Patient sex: F
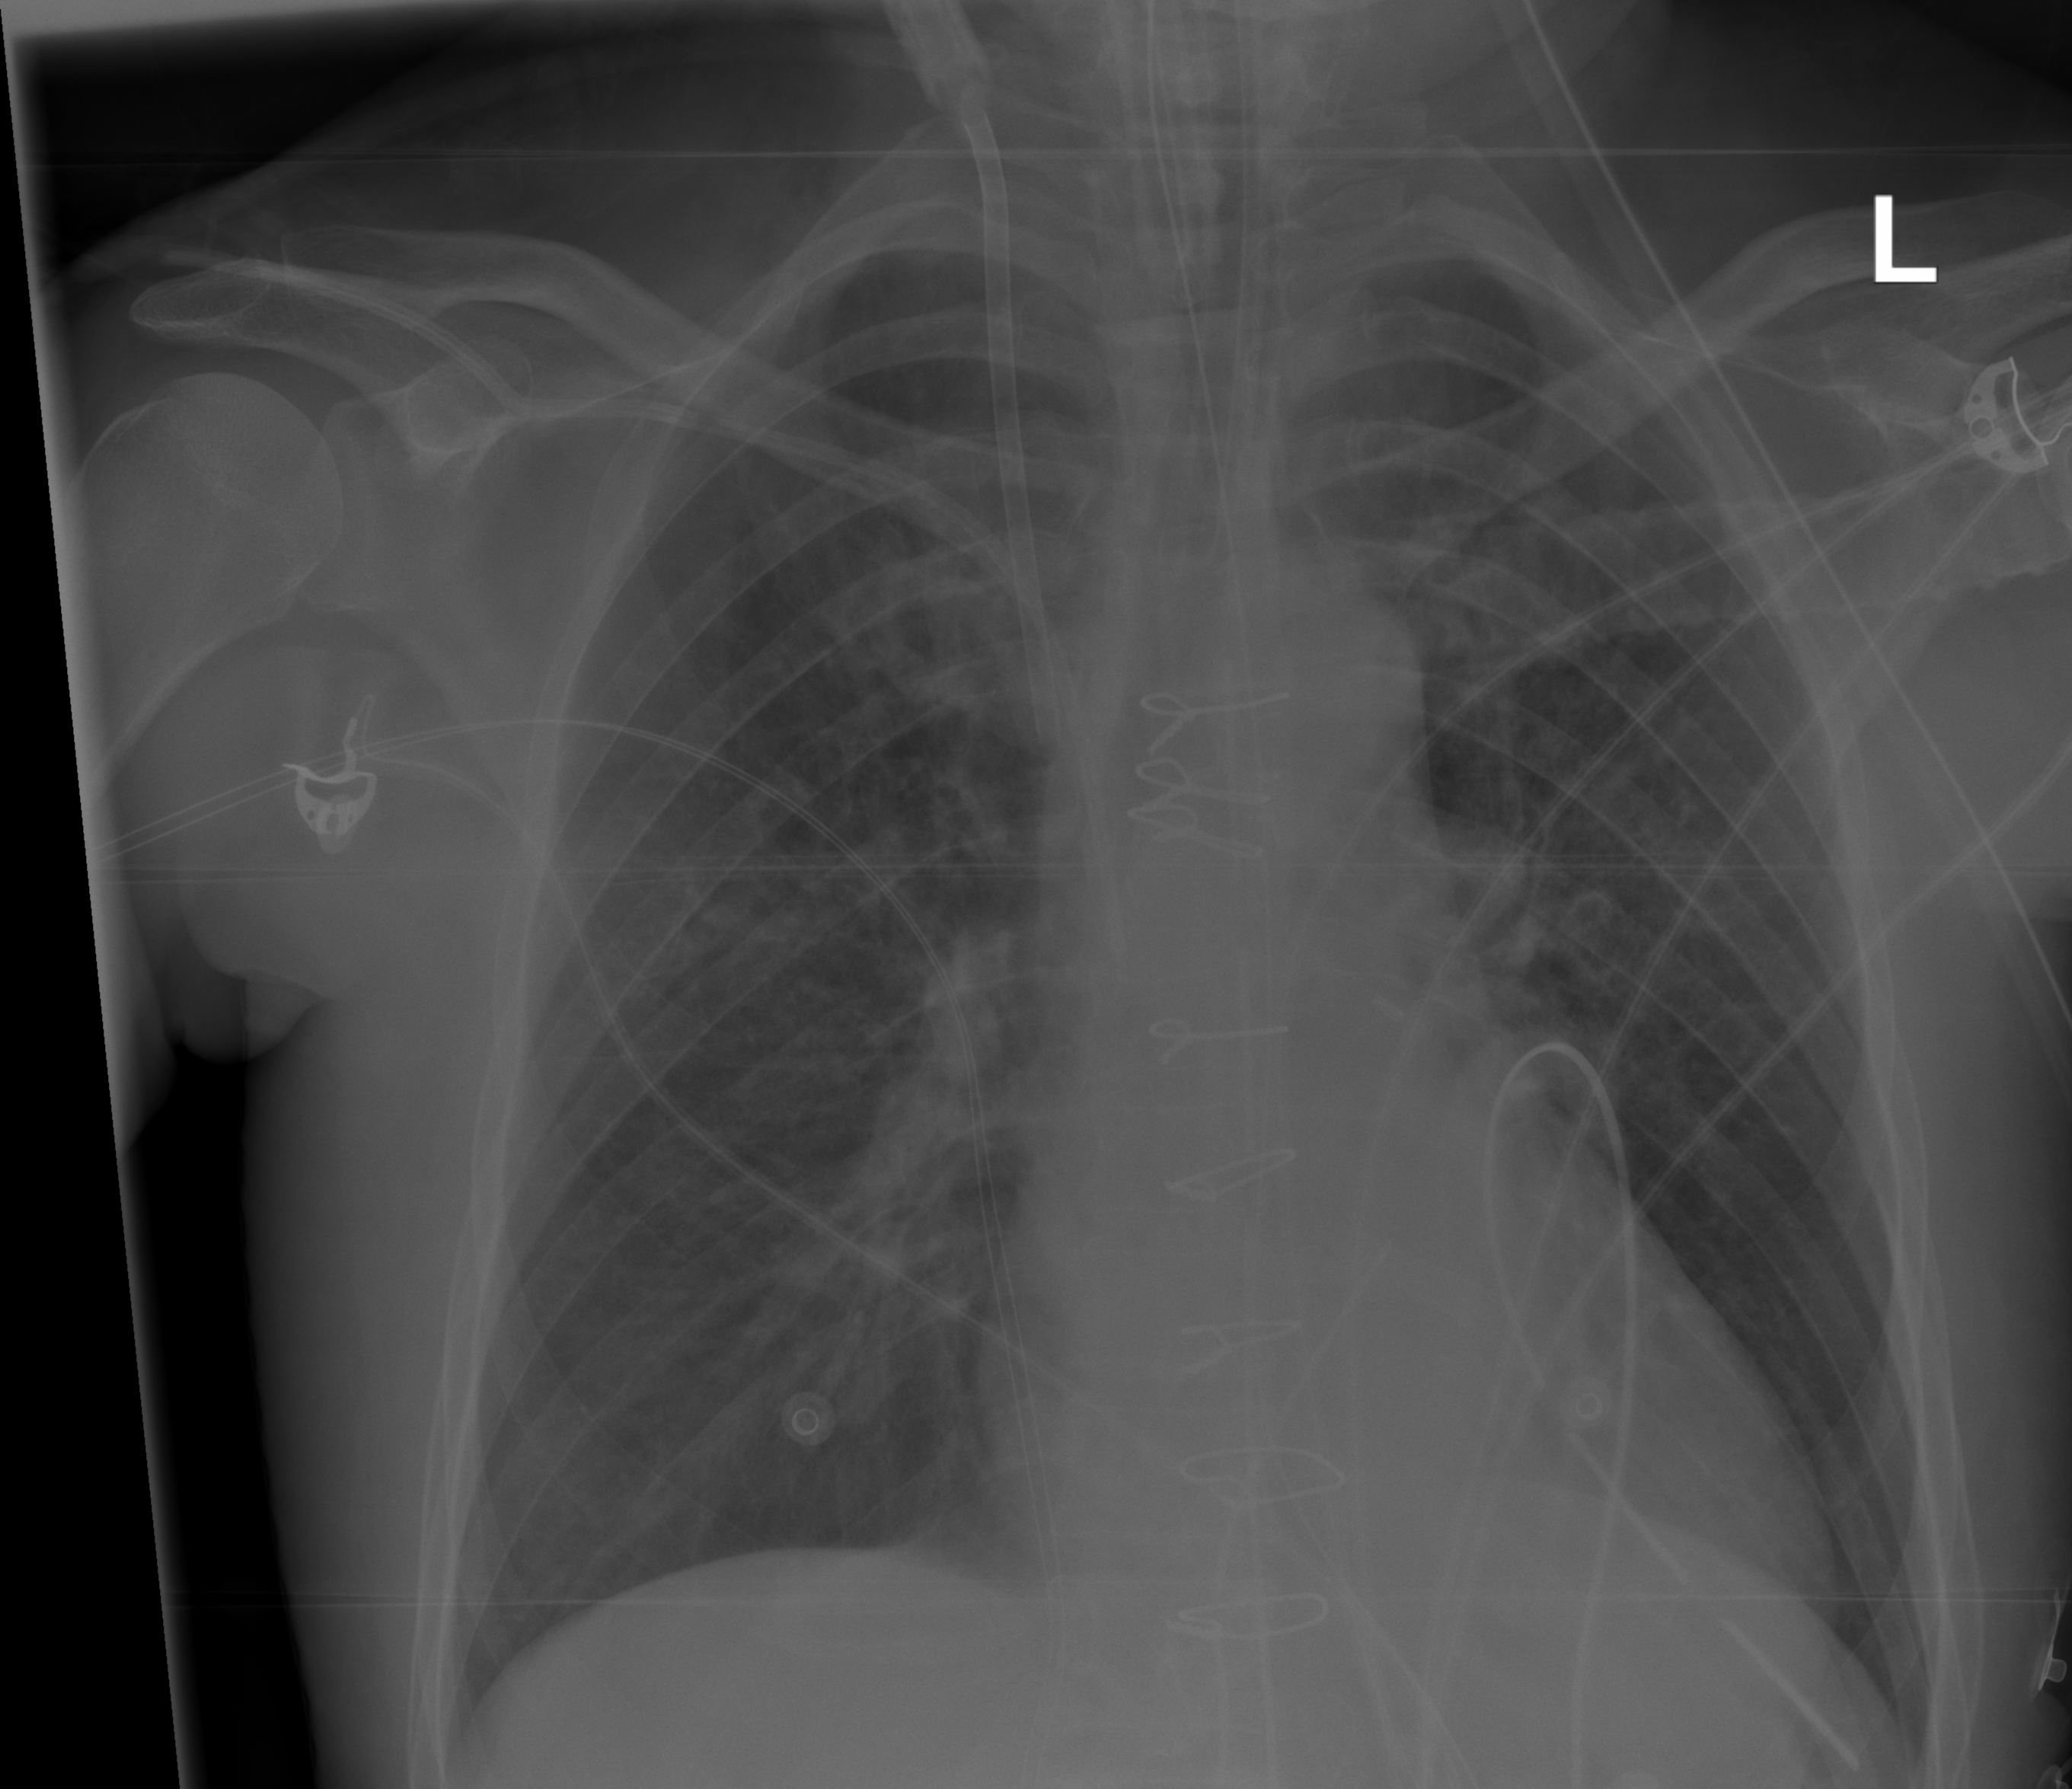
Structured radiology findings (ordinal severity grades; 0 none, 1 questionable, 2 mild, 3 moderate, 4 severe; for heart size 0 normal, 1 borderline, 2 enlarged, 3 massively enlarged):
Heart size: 0
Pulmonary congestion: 2
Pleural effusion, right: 0
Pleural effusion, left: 0
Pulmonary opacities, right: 2
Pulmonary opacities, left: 0
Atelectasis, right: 2
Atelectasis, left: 0